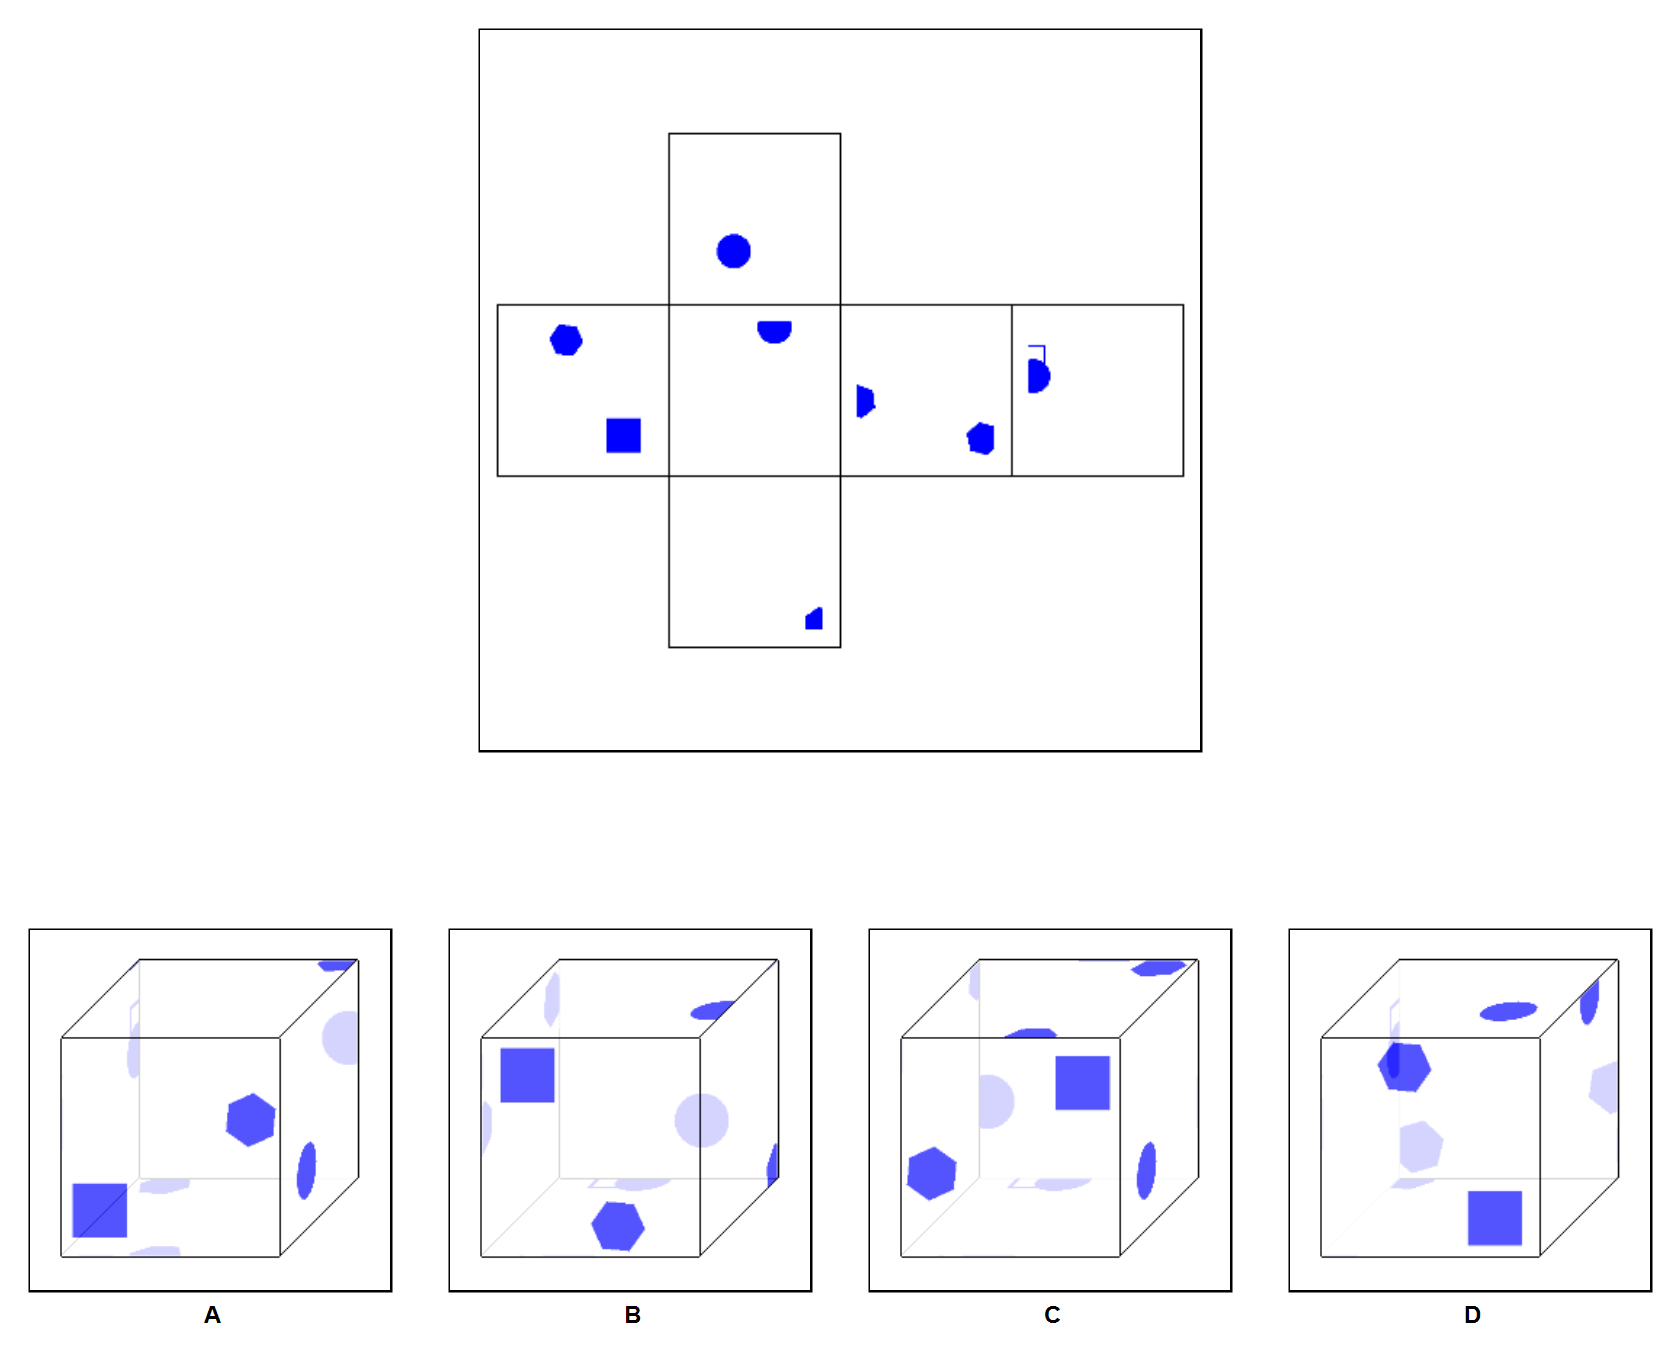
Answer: D